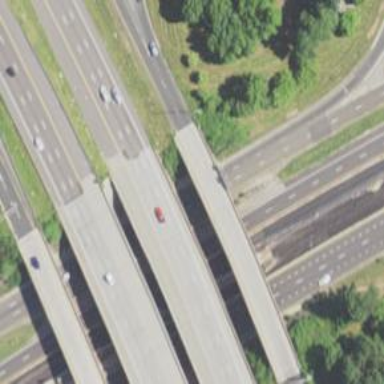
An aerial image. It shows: Motorway bridge.